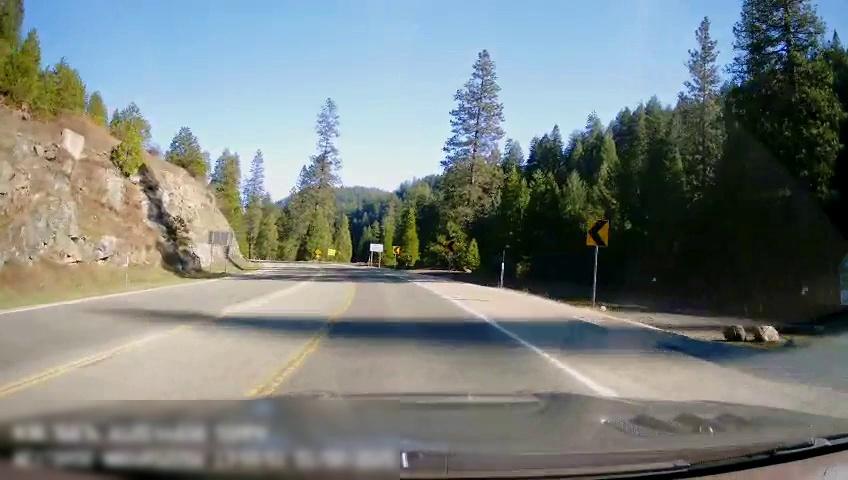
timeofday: Day
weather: Sunny
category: Drivable Space
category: Lanes | Alternate Lane
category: Lanes | Opposite Lane
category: Lanes | Current Lane
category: Lanes | Alternate Lane
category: Lanes | Opposite Lane
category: Lanes | Opposite Lane
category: Traffic | Signs
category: Traffic | Signs